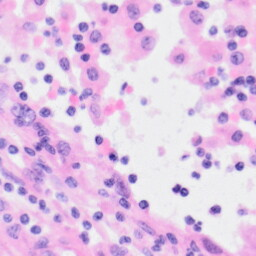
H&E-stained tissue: Kidney